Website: bh-photo
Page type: billing-address
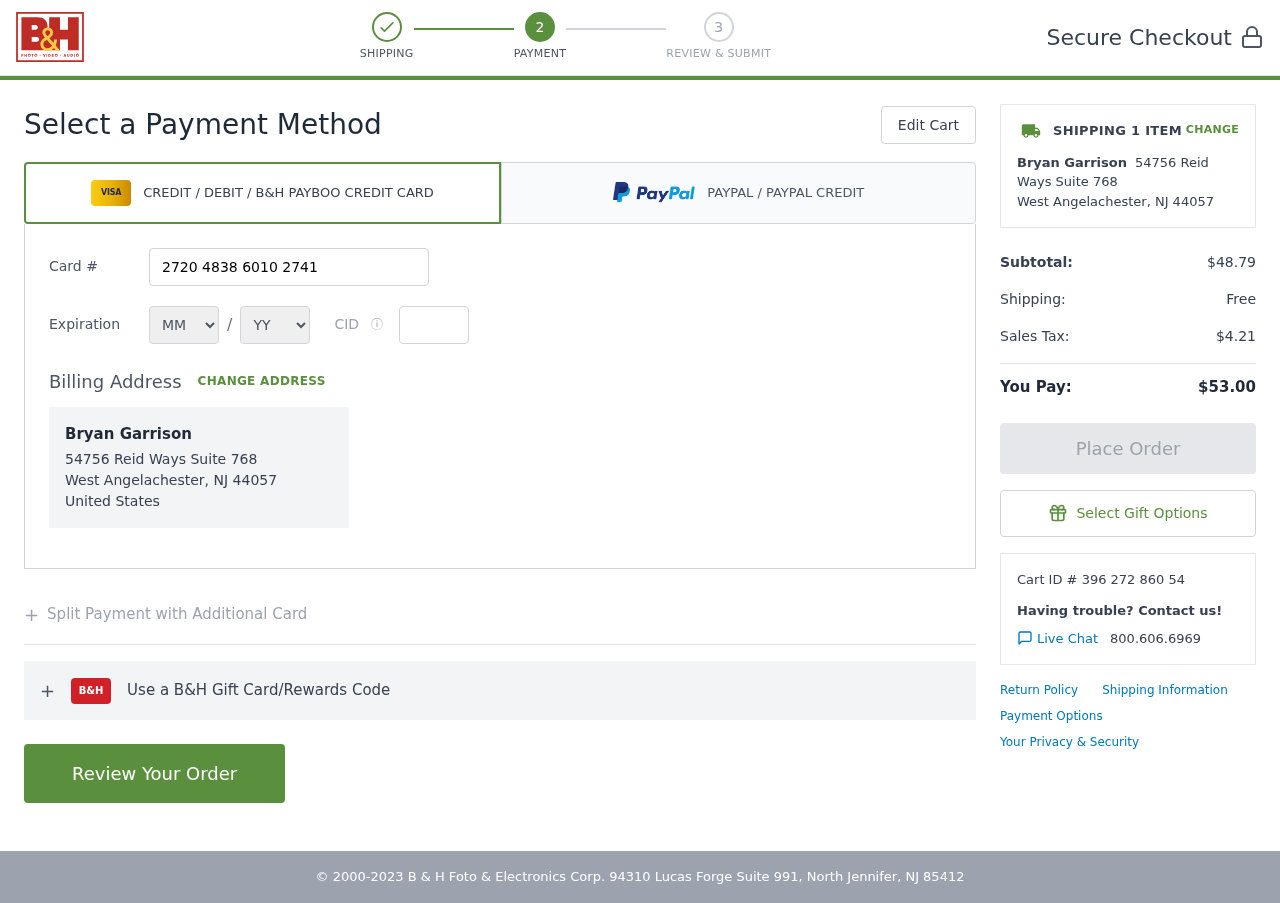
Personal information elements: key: PII_CARD_CVV
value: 020
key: PII_CARD_EXPIRY_MONTH
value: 01
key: PII_CARD_EXPIRY_YEAR
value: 28
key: PII_CARD_NUMBER
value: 2720 4838 6010 2741
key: PII_CITY_STATE_ZIP
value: West Angelachester, NJ 44057
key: PII_COUNTRY
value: United States
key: PII_FULLNAME
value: Bryan Garrison
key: PII_STREET
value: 54756 Reid Ways Suite 768
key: PII_FULLNAME2
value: Bryan Garrison
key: PII_CITY
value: West Angelachester
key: PII_STATE_ABBR
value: NJ
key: PII_POSTCODE
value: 44057
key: PII_POSTCODE_FULL
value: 44057
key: PII_CITY_STATE
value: West Angelachester, NJ
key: PII_POSTCODE_NUMERIC
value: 44057
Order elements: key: ORDER_NUM_ITEMS
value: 1
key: ORDER_SUBTOTAL
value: $48.79
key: ORDER_SHIPPING_COST
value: Free
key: ORDER_TAX
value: $4.21
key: ORDER_TOTAL
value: $53.00
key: ORDER_ID
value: Cart ID # 396 272 860 54